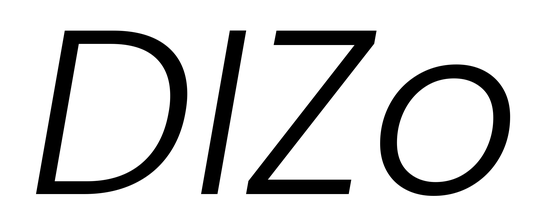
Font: Poppins-LightItalic